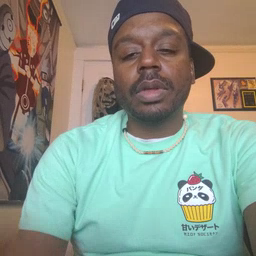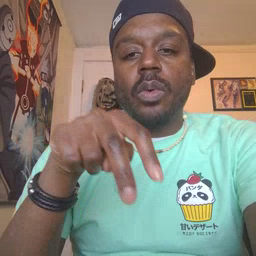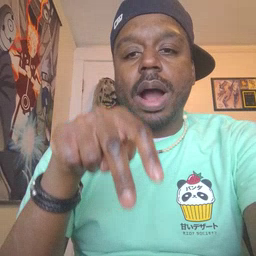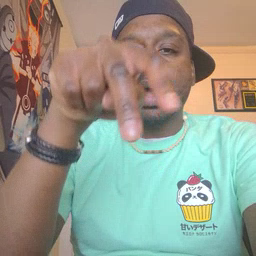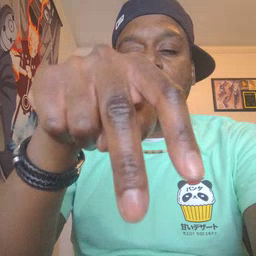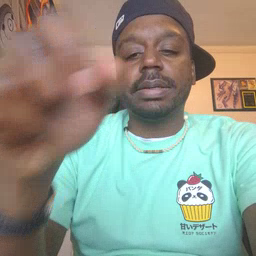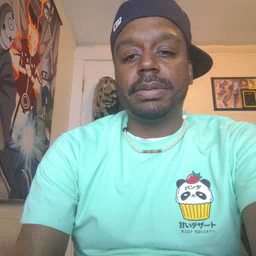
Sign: ride